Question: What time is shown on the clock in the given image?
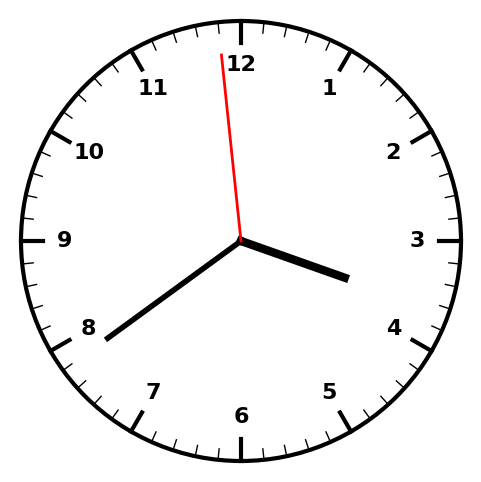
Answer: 03:38:59